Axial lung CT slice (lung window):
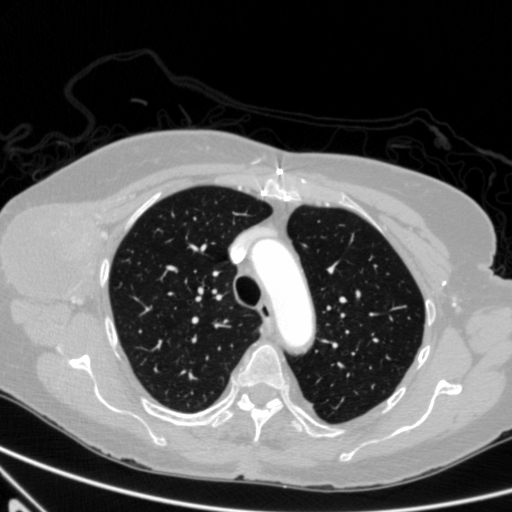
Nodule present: no